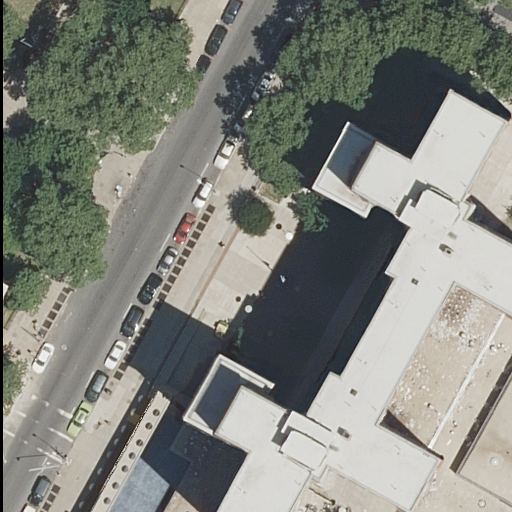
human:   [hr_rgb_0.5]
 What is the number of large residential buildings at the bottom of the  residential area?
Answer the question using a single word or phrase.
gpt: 0

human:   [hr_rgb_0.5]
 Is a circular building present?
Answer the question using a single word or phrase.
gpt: no

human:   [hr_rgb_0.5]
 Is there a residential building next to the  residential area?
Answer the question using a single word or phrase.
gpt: yes

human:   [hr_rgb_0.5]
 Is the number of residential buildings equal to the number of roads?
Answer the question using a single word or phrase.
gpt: no

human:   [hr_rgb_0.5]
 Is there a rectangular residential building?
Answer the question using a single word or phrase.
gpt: yes

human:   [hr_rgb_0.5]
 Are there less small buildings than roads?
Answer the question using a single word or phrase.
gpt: no

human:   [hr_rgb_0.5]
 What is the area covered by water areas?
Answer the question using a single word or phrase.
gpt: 0m2

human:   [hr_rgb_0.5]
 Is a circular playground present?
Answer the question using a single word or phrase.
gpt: no

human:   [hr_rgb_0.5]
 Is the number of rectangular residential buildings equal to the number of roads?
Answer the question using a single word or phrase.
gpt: no

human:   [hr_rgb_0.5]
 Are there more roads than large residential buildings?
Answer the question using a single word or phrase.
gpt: yes

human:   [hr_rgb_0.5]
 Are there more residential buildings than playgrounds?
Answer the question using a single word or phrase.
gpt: yes

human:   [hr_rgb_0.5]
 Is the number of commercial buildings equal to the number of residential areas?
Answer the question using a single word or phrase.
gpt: no

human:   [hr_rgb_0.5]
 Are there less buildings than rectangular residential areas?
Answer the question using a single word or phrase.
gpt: no

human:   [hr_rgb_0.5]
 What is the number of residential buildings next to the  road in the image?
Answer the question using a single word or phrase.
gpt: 2

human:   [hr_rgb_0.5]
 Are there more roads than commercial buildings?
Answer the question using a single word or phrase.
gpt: yes

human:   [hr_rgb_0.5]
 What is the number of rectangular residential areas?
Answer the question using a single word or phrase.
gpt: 1

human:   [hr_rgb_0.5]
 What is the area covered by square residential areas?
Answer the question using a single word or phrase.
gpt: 0m2

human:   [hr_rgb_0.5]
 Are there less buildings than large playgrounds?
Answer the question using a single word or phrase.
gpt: no

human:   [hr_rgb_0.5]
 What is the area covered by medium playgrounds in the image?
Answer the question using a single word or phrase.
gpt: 0m2

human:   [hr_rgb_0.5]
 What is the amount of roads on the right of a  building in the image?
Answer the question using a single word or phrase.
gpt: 0

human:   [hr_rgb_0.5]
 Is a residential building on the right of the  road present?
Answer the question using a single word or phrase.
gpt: yes

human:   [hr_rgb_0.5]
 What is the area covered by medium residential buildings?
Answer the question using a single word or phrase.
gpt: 222m2

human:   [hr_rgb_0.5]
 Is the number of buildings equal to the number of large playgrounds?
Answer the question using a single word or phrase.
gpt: no

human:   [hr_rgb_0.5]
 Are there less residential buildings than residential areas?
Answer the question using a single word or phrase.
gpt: no

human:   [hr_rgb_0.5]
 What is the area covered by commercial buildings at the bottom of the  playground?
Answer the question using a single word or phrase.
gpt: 0m2

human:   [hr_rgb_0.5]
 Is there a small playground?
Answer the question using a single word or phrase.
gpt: no

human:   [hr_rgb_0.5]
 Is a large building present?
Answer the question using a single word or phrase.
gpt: no

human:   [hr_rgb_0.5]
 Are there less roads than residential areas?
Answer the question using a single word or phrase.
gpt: no

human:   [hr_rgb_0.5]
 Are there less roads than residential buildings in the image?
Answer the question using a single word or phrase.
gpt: yes

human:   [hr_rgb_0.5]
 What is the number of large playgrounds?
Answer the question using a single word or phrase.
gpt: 1

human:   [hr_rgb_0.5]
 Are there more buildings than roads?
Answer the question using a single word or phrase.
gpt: yes

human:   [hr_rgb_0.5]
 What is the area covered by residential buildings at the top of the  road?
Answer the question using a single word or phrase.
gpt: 0m2

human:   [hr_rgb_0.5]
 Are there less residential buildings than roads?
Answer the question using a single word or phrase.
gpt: no

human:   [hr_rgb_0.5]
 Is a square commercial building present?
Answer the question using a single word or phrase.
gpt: no

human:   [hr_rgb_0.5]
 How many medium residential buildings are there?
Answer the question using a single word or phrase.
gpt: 1

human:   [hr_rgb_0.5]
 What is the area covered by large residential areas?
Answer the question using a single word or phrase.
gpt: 7538m2